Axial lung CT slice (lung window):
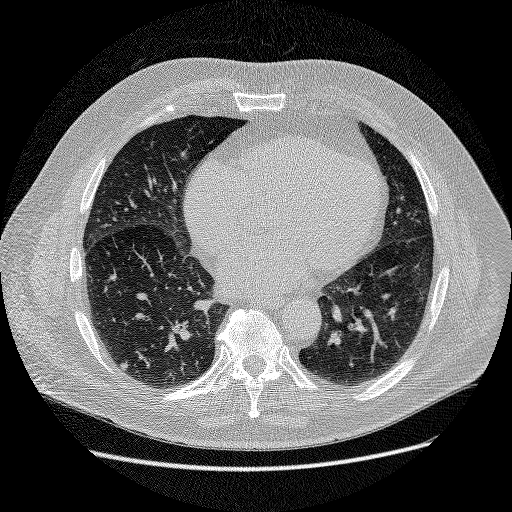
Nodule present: yes
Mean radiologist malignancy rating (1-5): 2.75